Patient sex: M
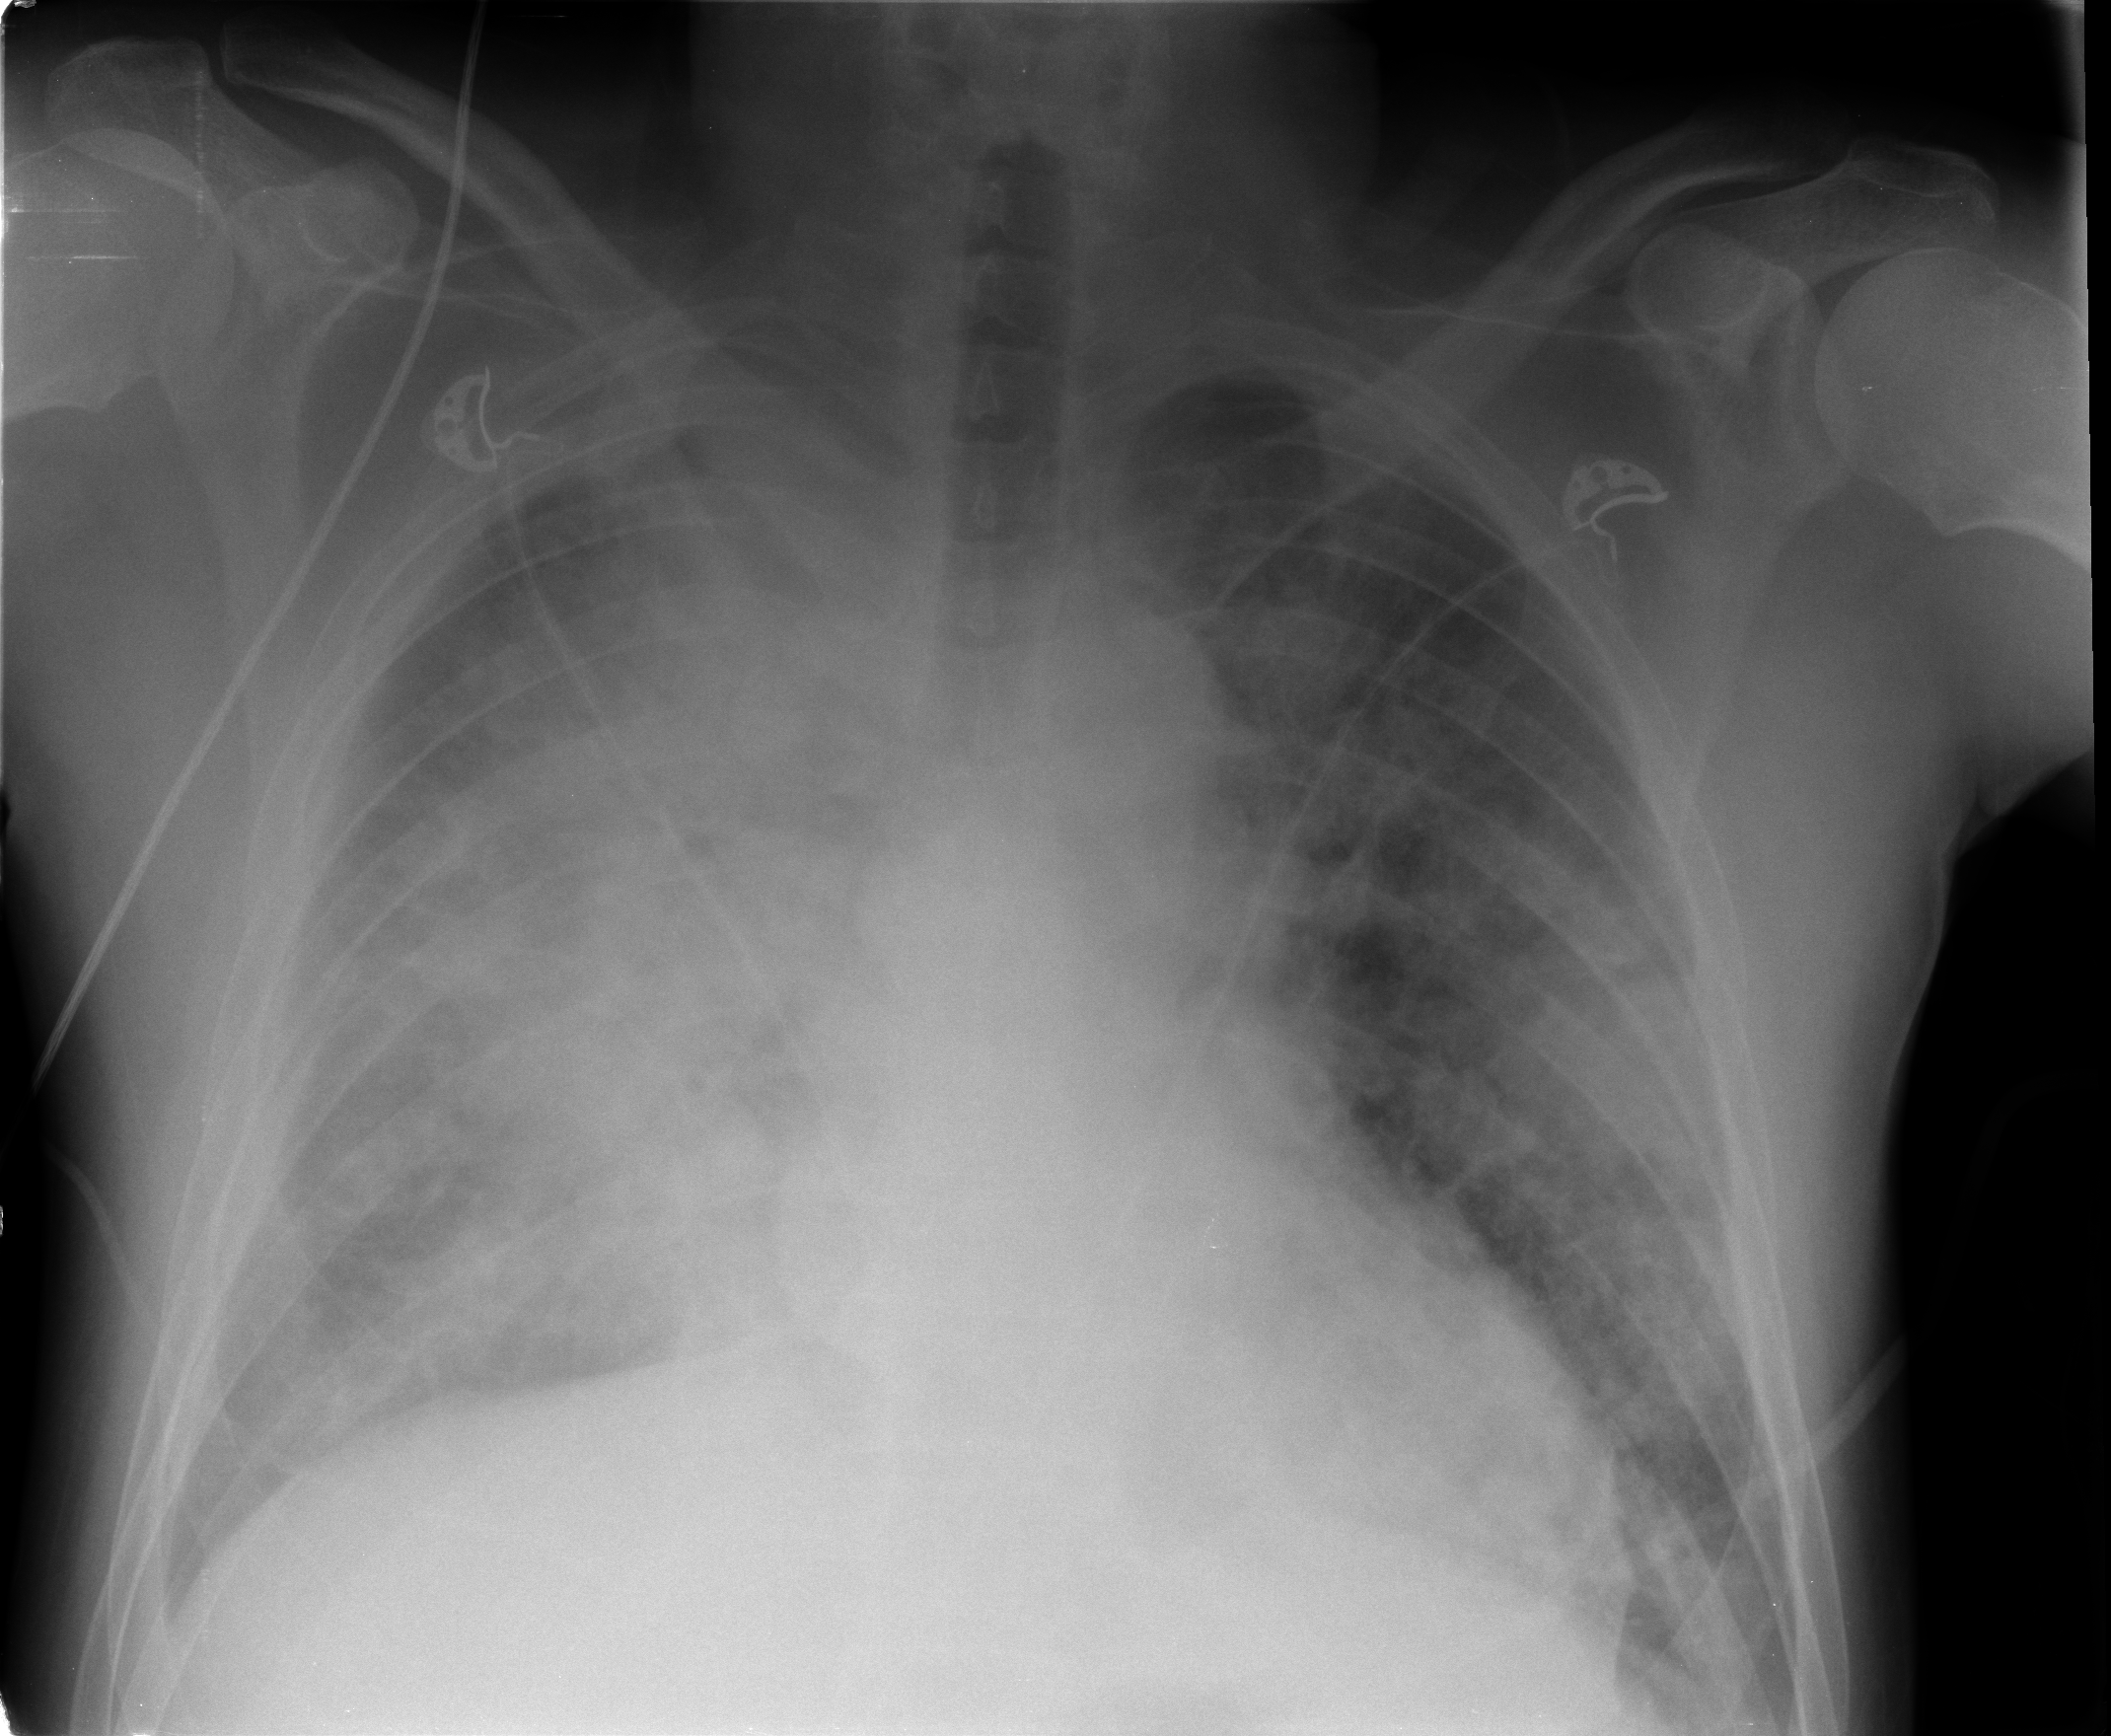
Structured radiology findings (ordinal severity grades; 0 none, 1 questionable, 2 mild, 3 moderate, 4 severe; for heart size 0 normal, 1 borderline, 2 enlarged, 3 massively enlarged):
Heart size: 0
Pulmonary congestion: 0
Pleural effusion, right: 3
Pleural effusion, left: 2
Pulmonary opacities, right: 4
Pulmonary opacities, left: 3
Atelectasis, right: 0
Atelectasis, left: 0